Interaction volume radius: 5 \u00c5
Interaction volume height: 25 \u00c5
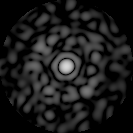
Disorder parameter: 0.8759